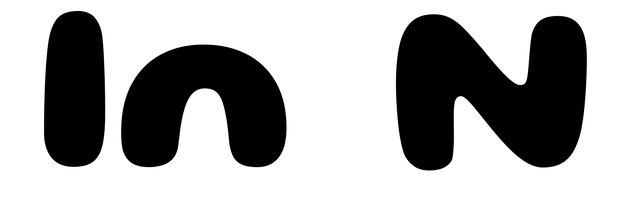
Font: Gluten_Bold